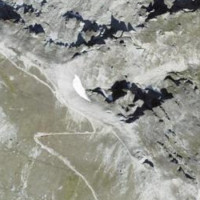
EUNIS habitat code: 48
Species observed at this site:
Prunella collaris
Sempervivum montanum